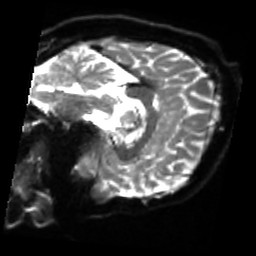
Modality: sbref
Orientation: sagittal
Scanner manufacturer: siemens
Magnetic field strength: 3 T
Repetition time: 4 s
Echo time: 0.0594 s